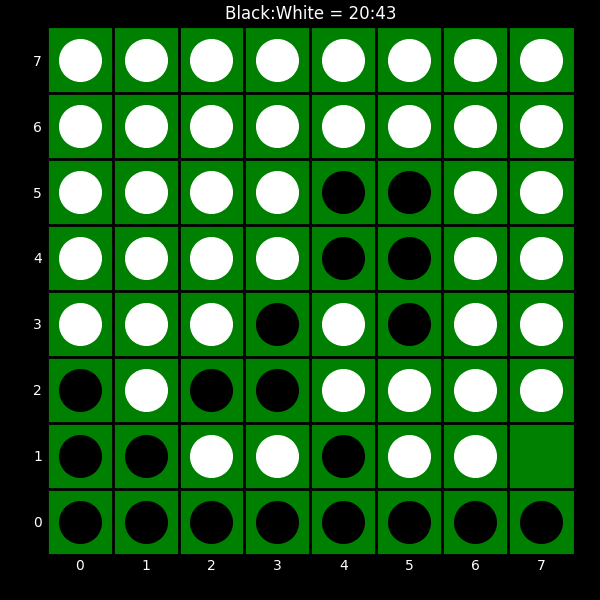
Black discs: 20
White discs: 43